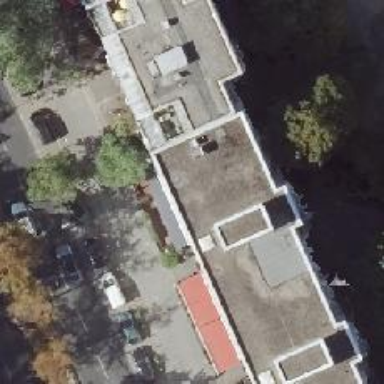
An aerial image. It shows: Cafe.